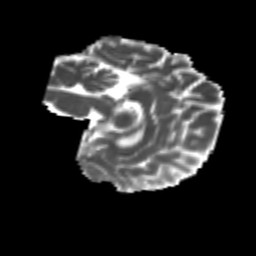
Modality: MD
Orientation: sagittal
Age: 21
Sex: female
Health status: healthy